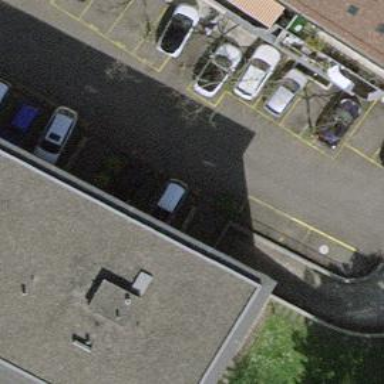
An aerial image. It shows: Parking area.